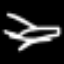
Label: airplane